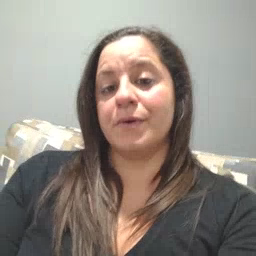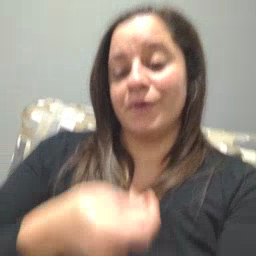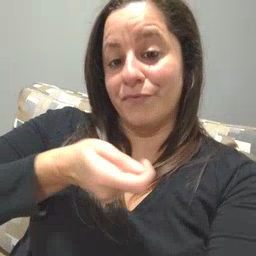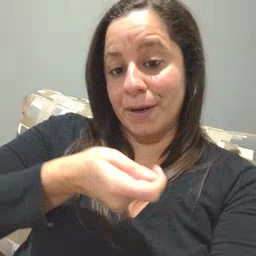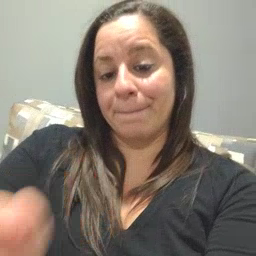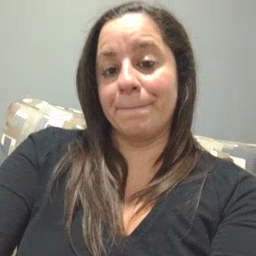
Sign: vacuum